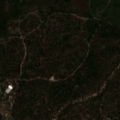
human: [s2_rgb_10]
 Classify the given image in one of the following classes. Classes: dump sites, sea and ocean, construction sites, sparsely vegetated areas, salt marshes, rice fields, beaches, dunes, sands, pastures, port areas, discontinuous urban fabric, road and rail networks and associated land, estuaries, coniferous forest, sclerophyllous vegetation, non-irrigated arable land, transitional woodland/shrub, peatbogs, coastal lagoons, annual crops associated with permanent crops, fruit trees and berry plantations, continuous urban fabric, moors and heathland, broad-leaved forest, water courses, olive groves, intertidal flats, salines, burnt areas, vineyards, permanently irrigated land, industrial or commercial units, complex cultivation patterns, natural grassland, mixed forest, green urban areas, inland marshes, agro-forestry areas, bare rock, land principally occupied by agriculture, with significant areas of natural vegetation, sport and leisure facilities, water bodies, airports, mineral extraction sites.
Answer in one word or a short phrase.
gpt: continuous urban fabric